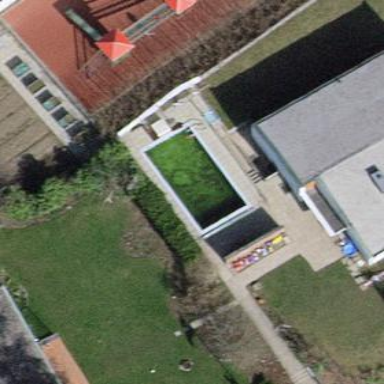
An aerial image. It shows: Swimming pool area designated for leisure and sports activities.